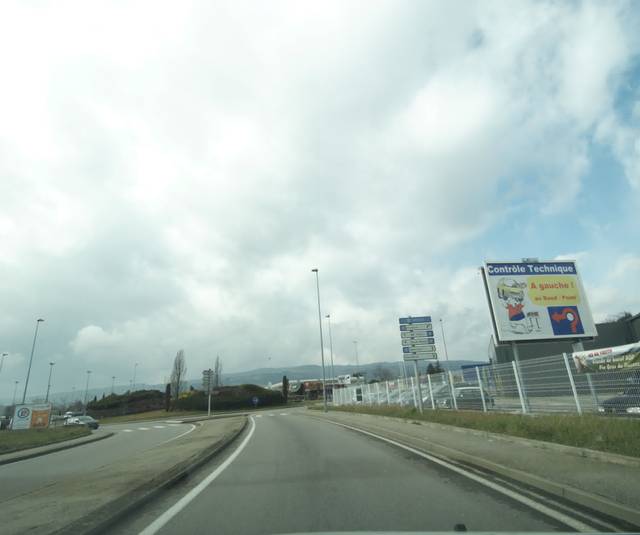
Region: France
Coordinates: 44.961, 4.884